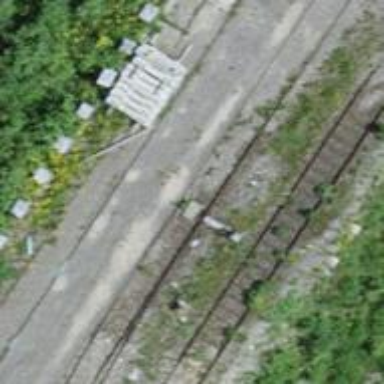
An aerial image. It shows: Single spur service track.